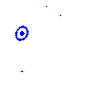
Particle: pion